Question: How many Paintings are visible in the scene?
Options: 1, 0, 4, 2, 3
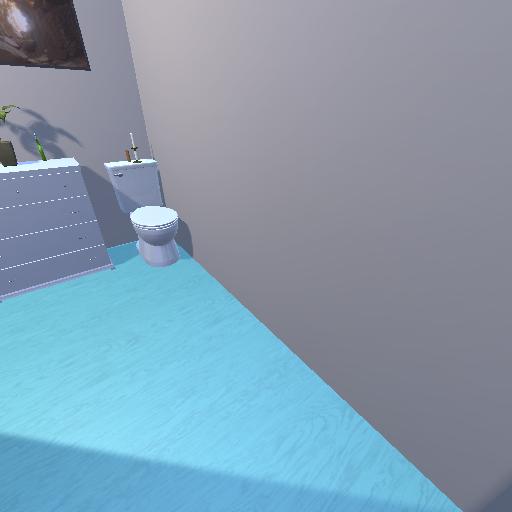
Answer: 1